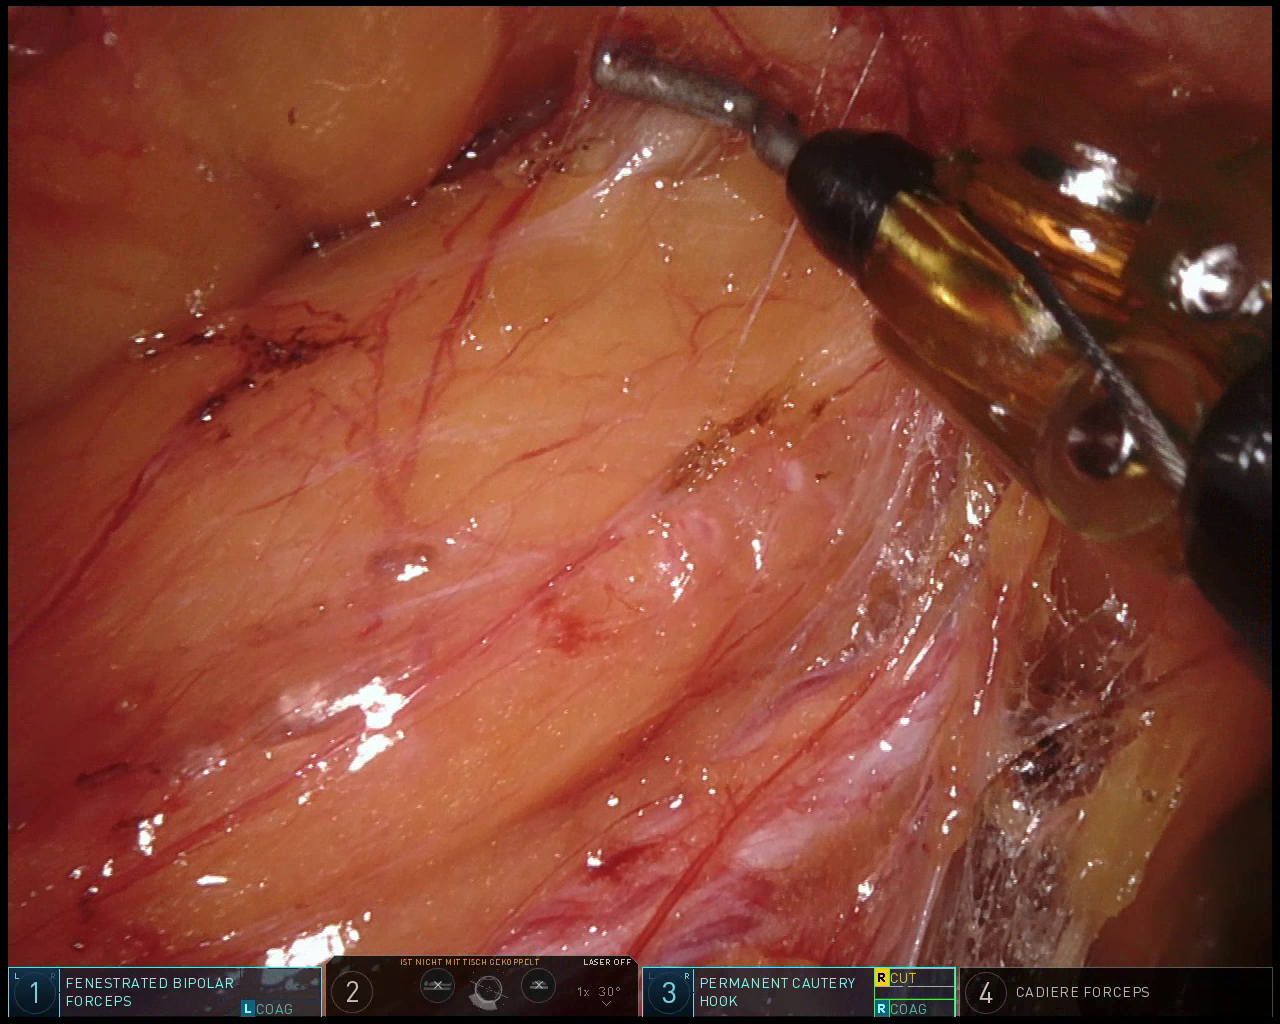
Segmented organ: ureter
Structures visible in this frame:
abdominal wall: no
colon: no
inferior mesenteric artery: no
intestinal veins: no
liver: no
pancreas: no
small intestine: no
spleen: no
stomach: no
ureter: yes
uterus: no
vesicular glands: no